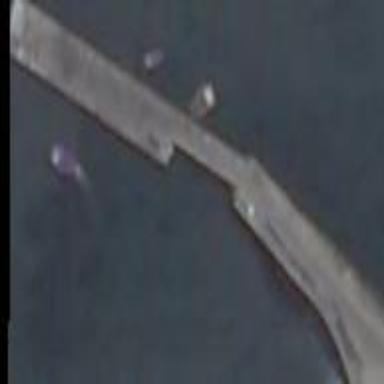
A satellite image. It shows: Man-made pier.